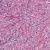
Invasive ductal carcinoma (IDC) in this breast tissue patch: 1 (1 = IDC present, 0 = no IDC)